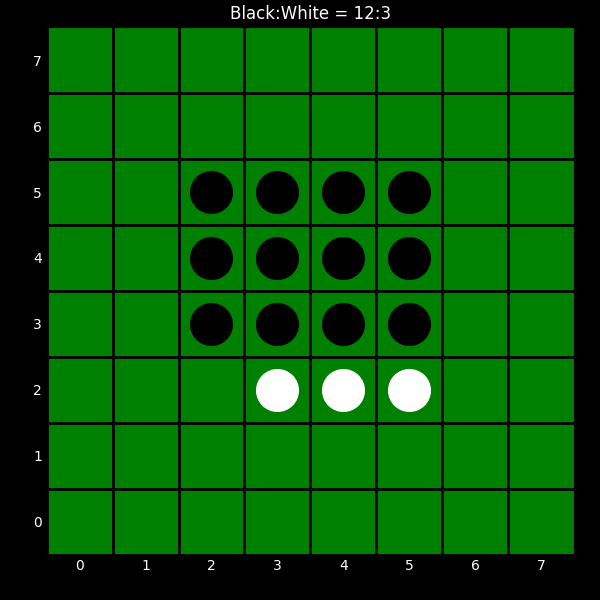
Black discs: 12
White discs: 3